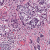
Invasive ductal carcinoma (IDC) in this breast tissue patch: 1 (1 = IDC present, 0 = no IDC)